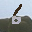
Label: 6